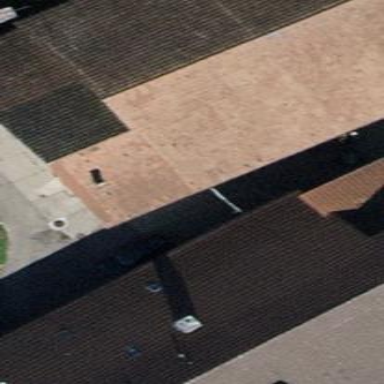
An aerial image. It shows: Pitched roof building.